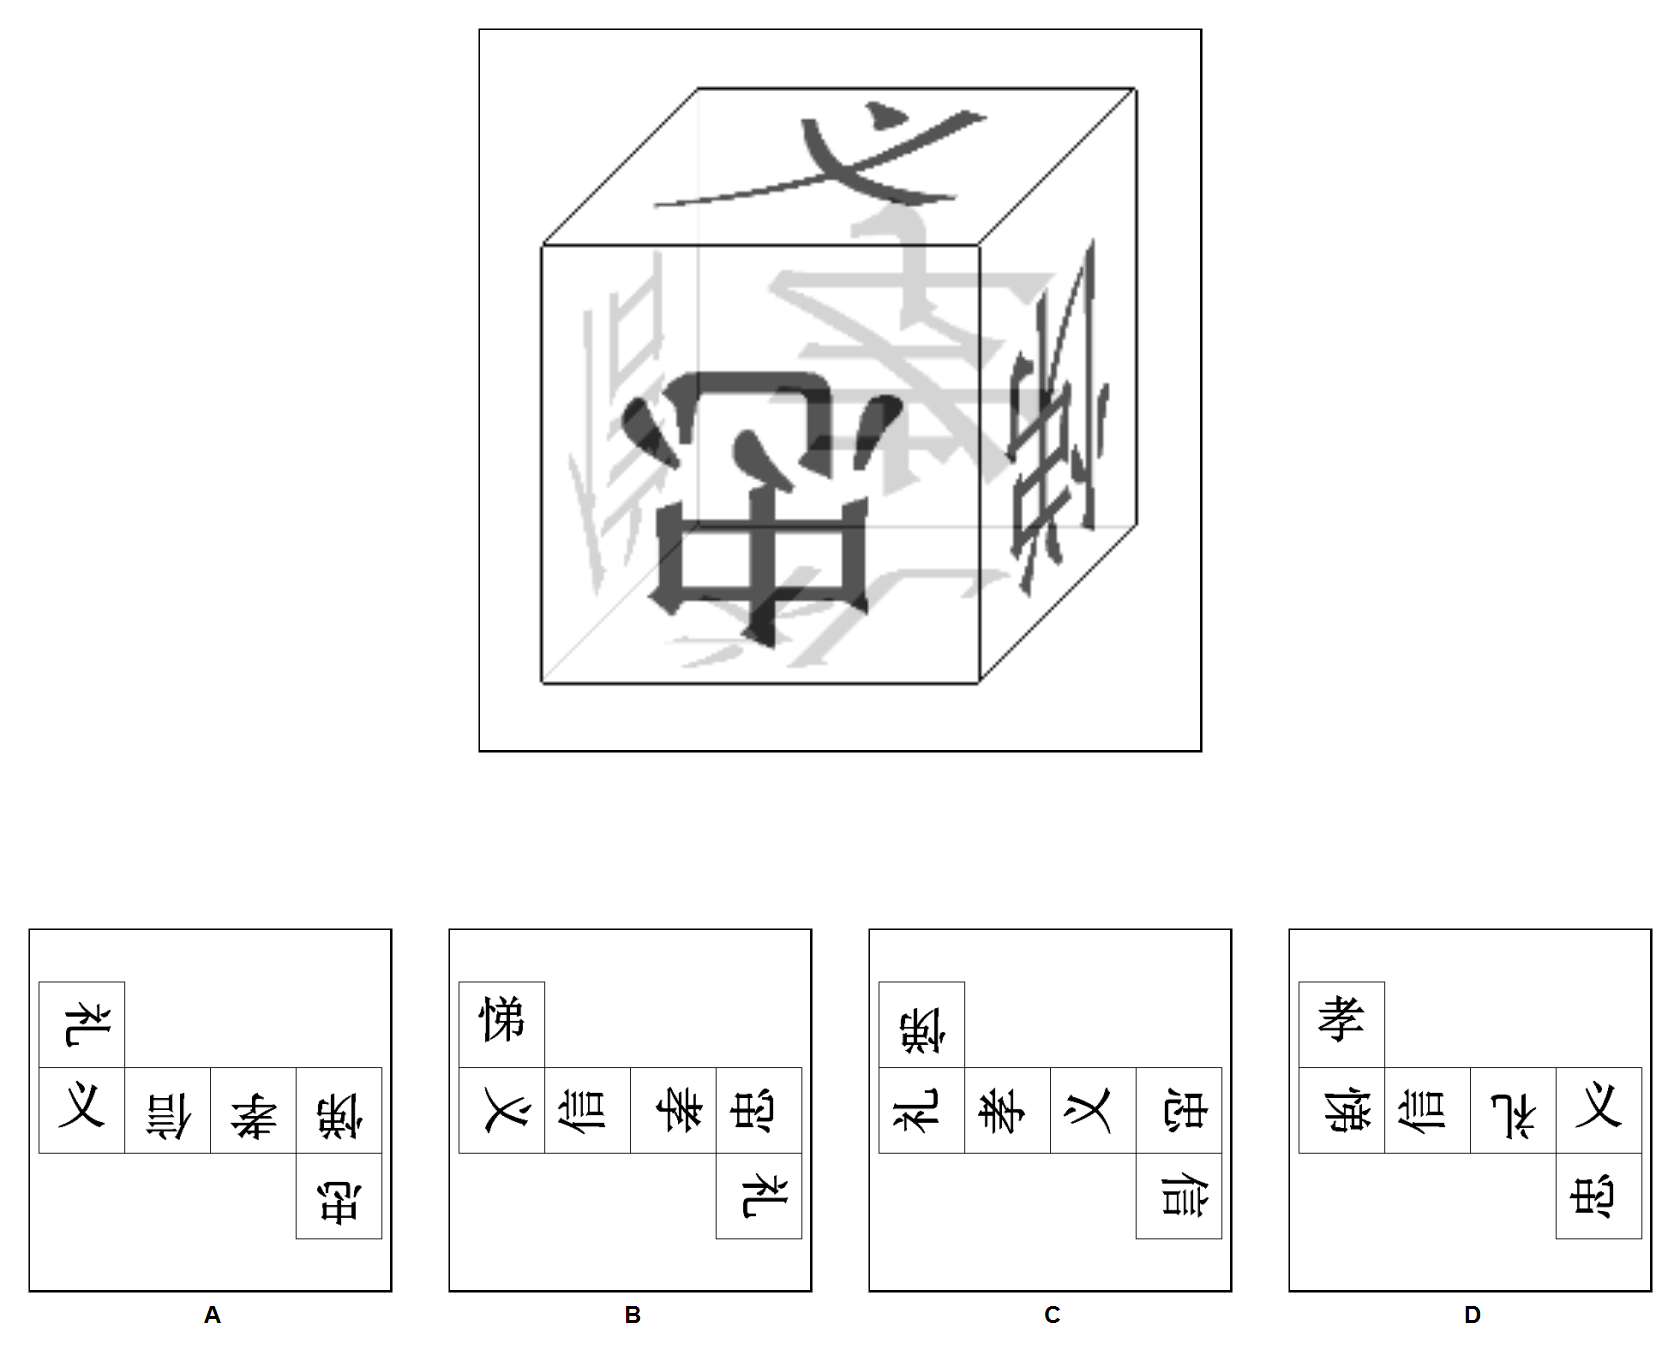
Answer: C